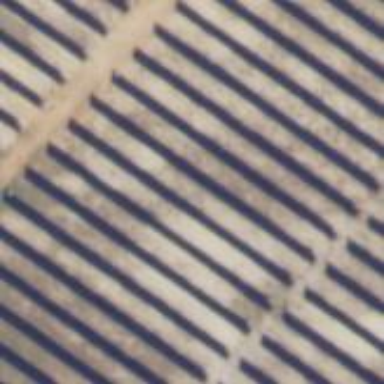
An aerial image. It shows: Solar power generator using photovoltaic panels.